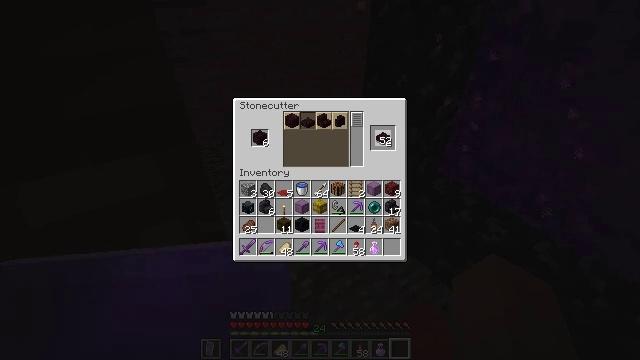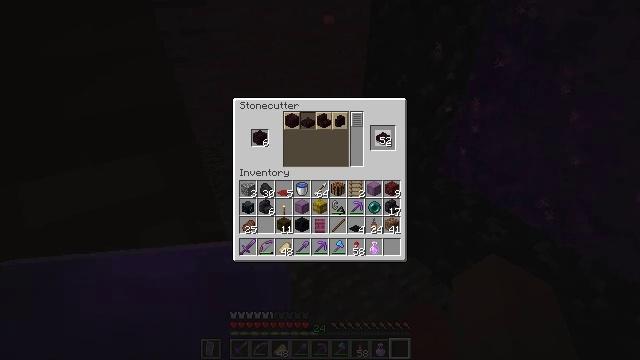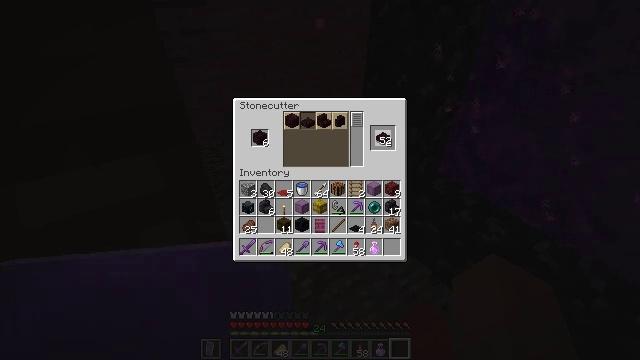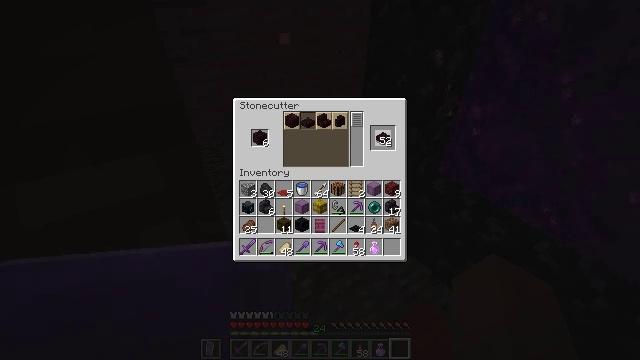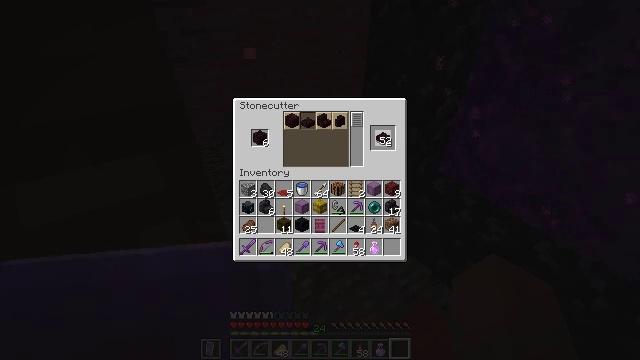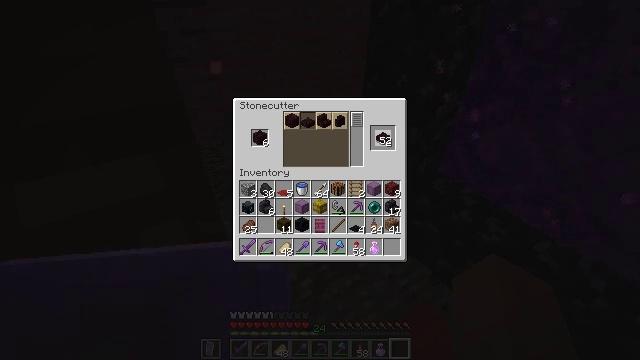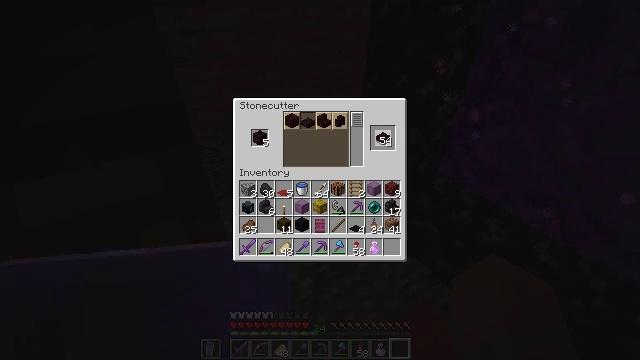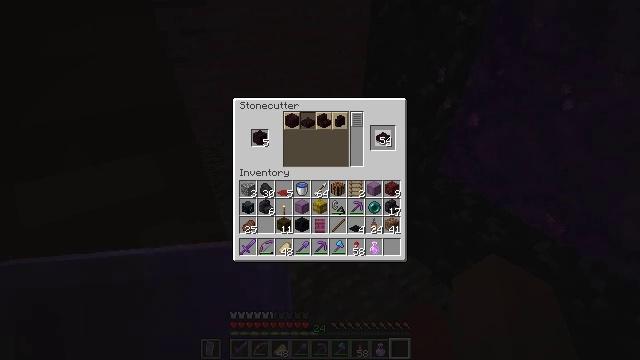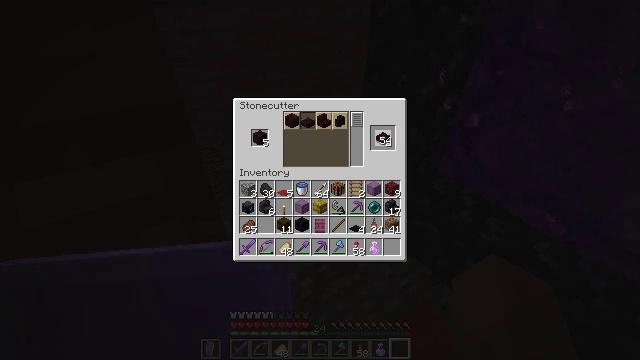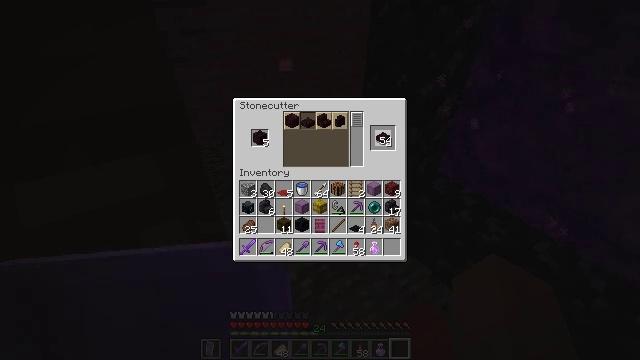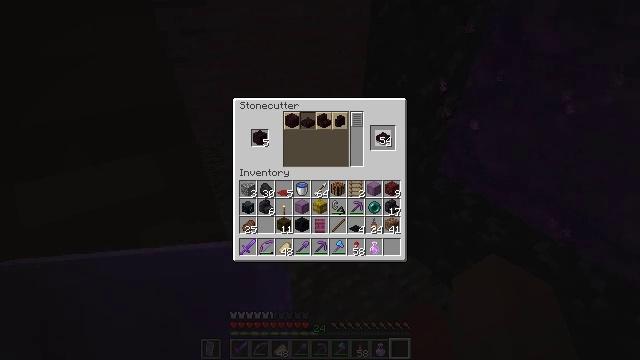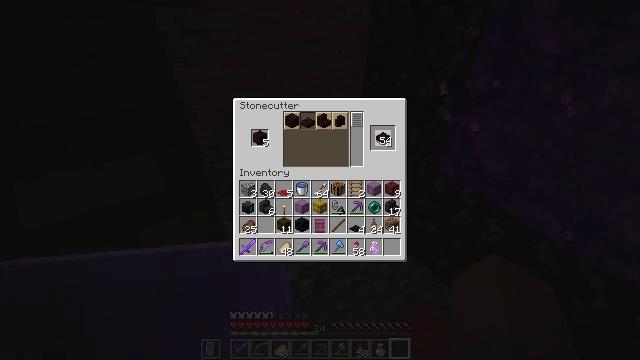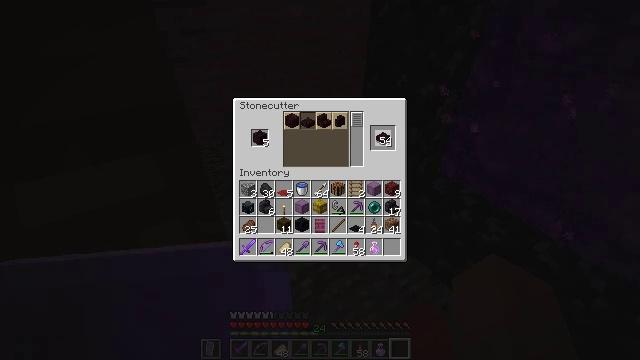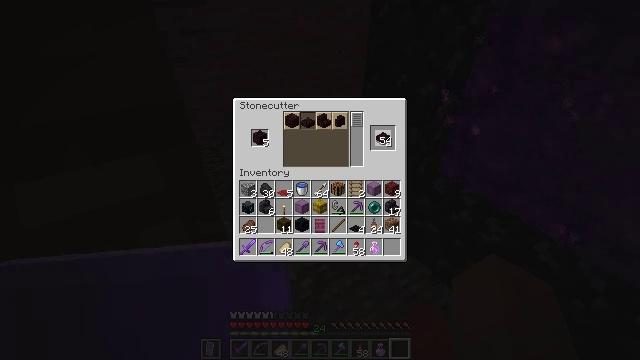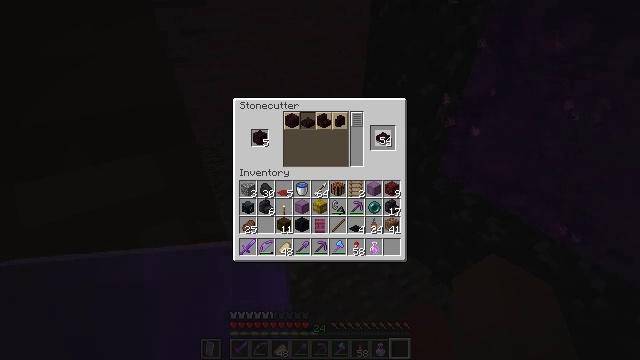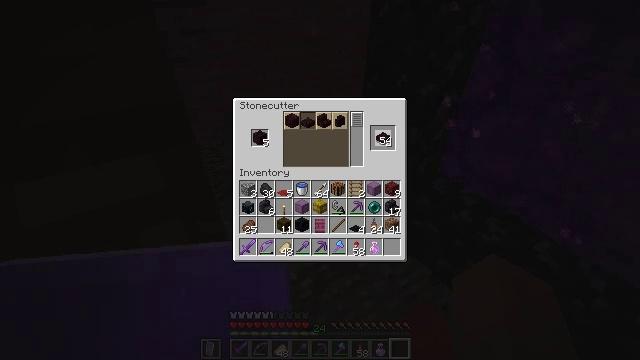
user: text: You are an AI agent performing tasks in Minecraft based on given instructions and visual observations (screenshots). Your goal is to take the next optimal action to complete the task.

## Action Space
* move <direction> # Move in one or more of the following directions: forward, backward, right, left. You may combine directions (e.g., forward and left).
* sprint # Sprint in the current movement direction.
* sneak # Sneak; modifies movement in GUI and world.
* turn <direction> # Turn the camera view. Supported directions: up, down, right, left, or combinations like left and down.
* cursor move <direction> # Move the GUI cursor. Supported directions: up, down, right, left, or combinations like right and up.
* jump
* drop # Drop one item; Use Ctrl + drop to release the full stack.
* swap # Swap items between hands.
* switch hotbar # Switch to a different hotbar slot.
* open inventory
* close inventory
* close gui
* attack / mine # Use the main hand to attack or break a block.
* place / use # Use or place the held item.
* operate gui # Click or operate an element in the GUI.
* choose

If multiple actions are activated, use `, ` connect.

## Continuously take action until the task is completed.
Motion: motion action
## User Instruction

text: Combine nether bricks to craft a nether brick slab.
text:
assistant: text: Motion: no_op
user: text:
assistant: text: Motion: attack / mine
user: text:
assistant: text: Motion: attack / mine
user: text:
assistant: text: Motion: attack / mine
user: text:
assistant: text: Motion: attack / mine
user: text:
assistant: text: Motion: no_op
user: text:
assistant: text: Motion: no_op
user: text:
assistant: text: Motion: no_op
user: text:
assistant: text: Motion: no_op
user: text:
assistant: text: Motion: no_op
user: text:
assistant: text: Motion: no_op
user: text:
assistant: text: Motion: no_op
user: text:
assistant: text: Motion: attack / mine
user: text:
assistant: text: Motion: attack / mine
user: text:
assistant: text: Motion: attack / mine
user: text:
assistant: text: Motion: attack / mine
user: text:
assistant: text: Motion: no_op
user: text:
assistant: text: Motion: no_op
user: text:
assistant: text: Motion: no_op
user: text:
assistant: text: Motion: no_op
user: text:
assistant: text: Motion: no_op
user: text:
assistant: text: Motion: no_op